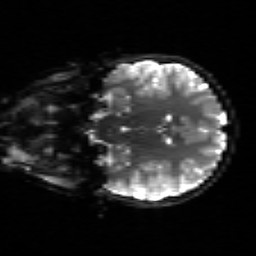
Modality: sbref
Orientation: coronal
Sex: male
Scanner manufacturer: siemens
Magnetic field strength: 3 T
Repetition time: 5 s
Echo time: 0.071 s